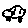
Label: car